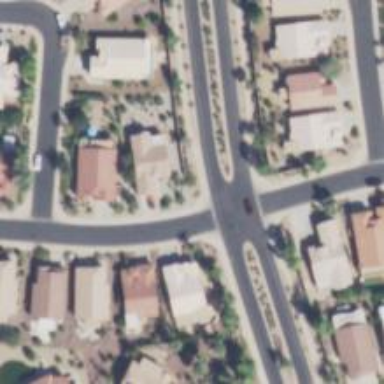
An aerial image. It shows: Smooth asphalt road in residential area.